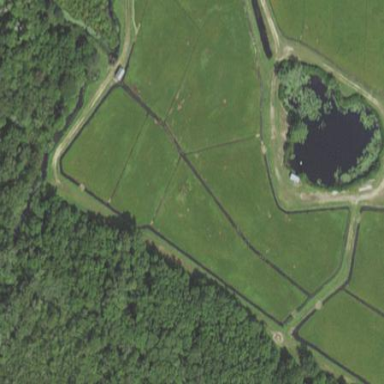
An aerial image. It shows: Farmland with wetland area where cranberries are grown.